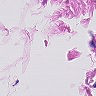
Metastatic tissue present: no